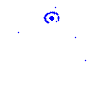
Particle: pion